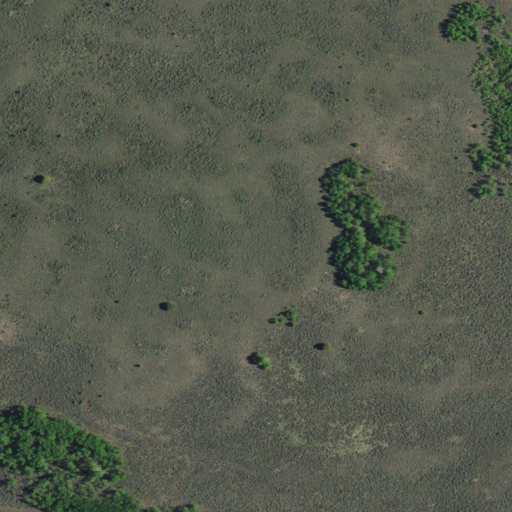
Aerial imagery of depression(s) in Idaho named McMullen Basin containing only shrub